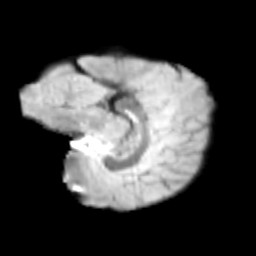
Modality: T2w
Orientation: sagittal
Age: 9
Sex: female
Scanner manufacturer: siemens
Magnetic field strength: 3 T
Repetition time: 3.8 s
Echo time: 0.07 s